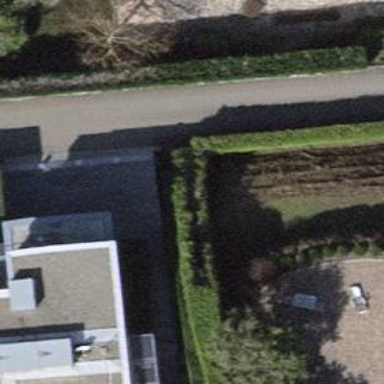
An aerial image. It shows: Hedge acting as barrier.